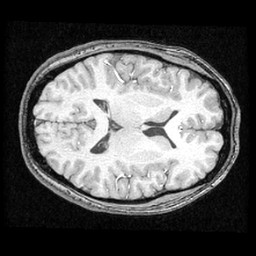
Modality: T1w
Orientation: axial
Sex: female
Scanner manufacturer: ge
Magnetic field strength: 1.5 T
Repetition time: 21 s
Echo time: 0.008 s